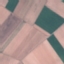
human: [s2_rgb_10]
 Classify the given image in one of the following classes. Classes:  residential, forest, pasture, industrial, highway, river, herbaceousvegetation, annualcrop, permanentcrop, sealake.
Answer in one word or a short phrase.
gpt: AnnualCrop